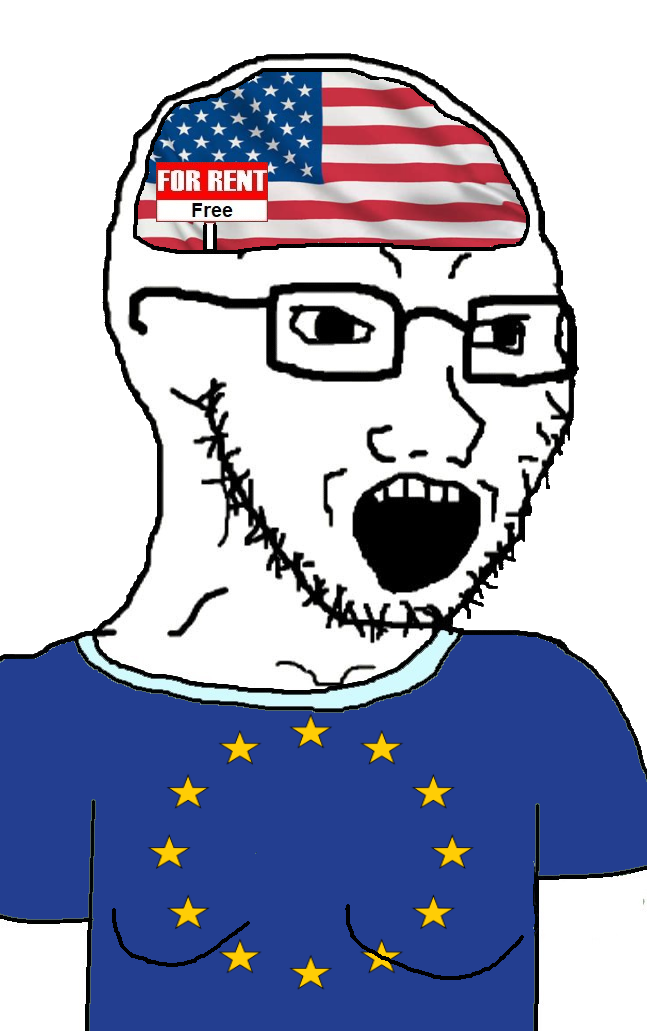
Label: 5_Soyjak